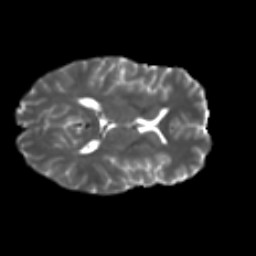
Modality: T2w
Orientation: axial
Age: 38
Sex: female
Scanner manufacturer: ge
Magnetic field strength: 3 T
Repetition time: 7.8 s
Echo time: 0.0614 s